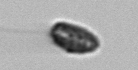
Label: Pseudochattonella_farcimen